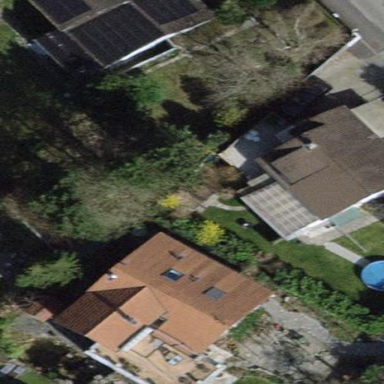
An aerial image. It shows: Detached building.